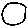
Label: circle